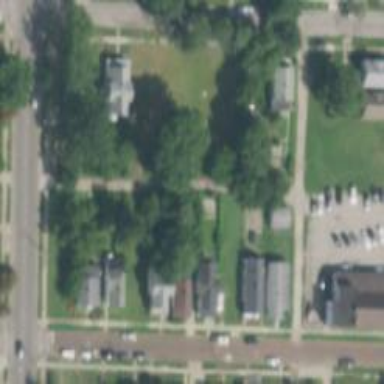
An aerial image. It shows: Alley classified as service road.